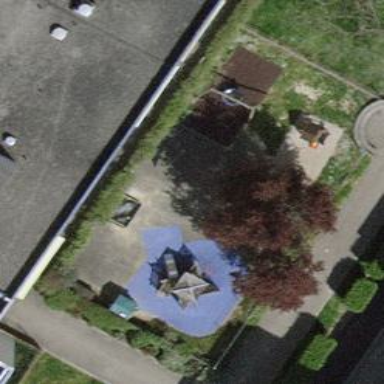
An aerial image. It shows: Kindergarten.